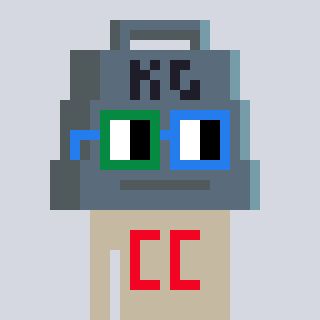
a pixel art character with square green and blue glasses, a weight-shaped head and a bege-colored body on a cool background